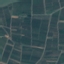
Land use / land cover class: PermanentCrop